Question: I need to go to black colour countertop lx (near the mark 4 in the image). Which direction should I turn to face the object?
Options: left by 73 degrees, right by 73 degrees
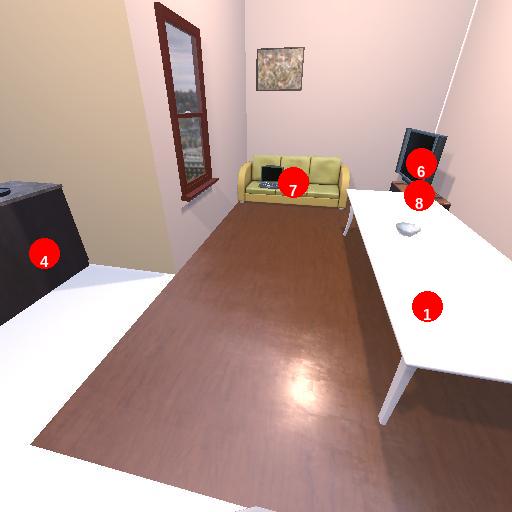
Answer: left by 73 degrees